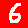
Digit: 6